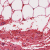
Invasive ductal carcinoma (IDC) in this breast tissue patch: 0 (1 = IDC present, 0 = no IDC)